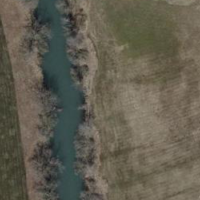
EUNIS habitat code: 16
Species observed at this site:
Pholidoptera griseoaptera
Ruspolia nitidula